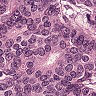
Metastatic tissue present: yes